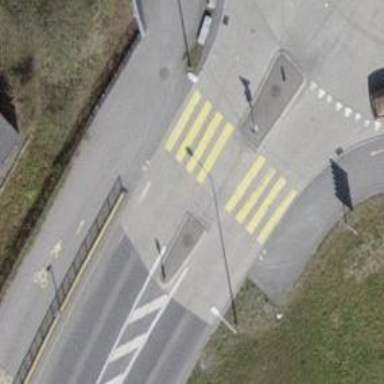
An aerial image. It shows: Pedestrian crossing with zebra markings on the footway.